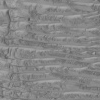
Atmospheric dust classification: not_dusty